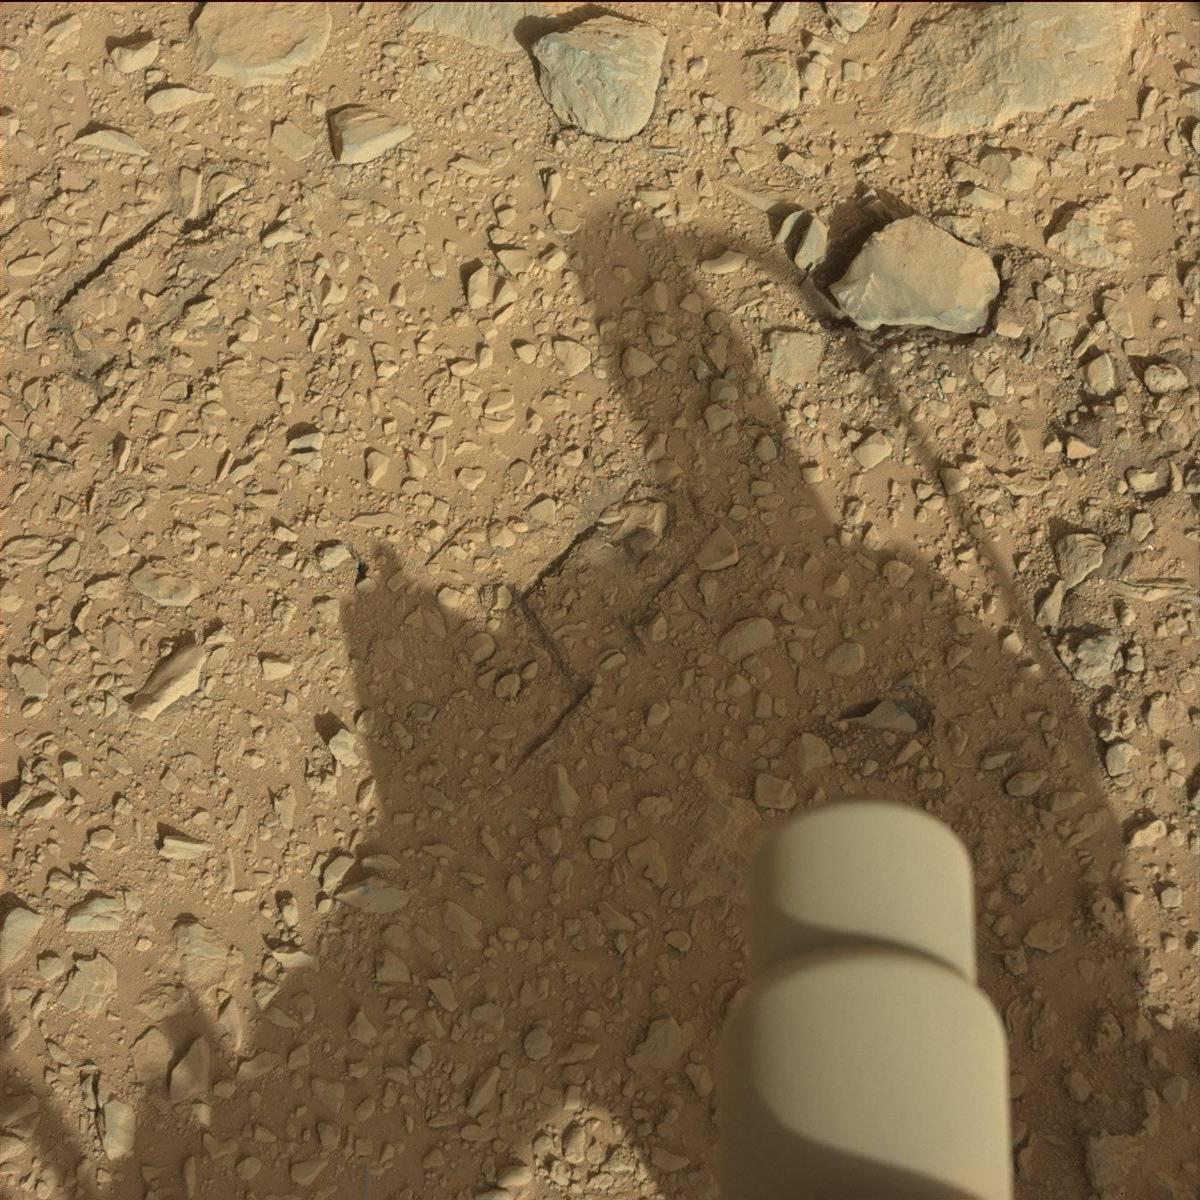
Terrain classes present: Bedrock, Rover, Sand / Soil, Track